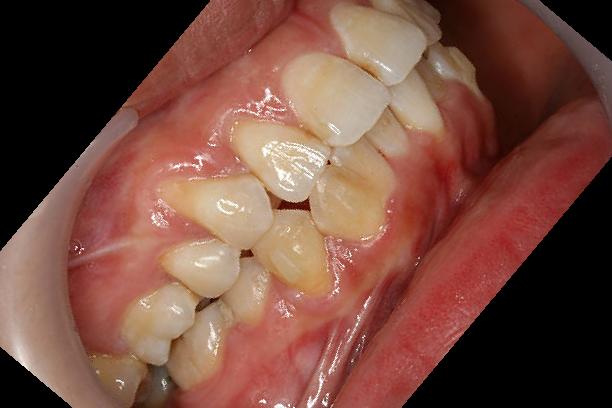
Condition: Gingivitis